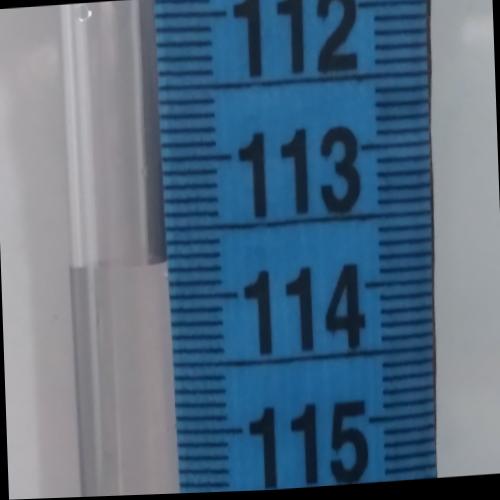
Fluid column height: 113.7 cm